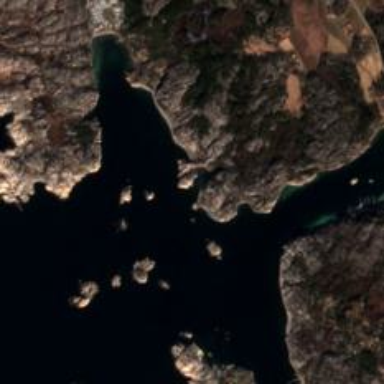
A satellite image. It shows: Beautiful bay with natural surroundings.